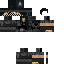
A male skeleton skin with dark skin, wearing brown helmet dressed in a black armor chest and black pants, featuring a closed mouth.